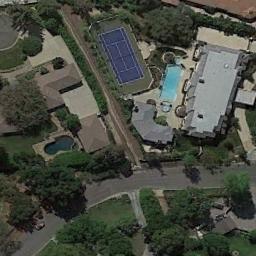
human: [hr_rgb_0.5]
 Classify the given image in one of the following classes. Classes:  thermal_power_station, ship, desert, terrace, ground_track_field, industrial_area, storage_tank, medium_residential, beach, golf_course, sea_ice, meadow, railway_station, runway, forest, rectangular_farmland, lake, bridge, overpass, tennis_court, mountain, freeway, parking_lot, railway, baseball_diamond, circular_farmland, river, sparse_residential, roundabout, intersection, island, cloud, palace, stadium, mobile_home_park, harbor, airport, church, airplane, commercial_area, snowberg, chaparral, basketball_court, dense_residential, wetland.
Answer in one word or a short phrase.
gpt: tennis_court